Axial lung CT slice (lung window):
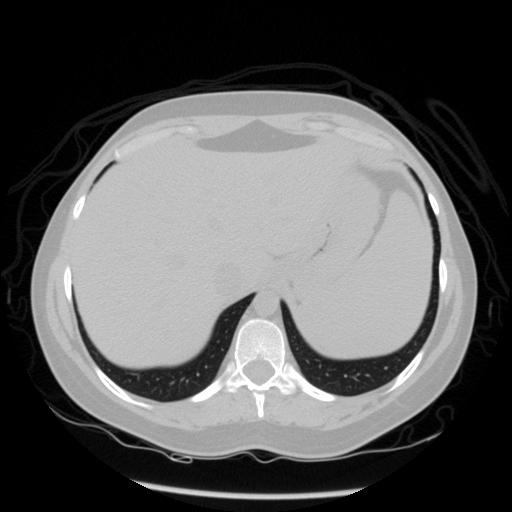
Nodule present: no